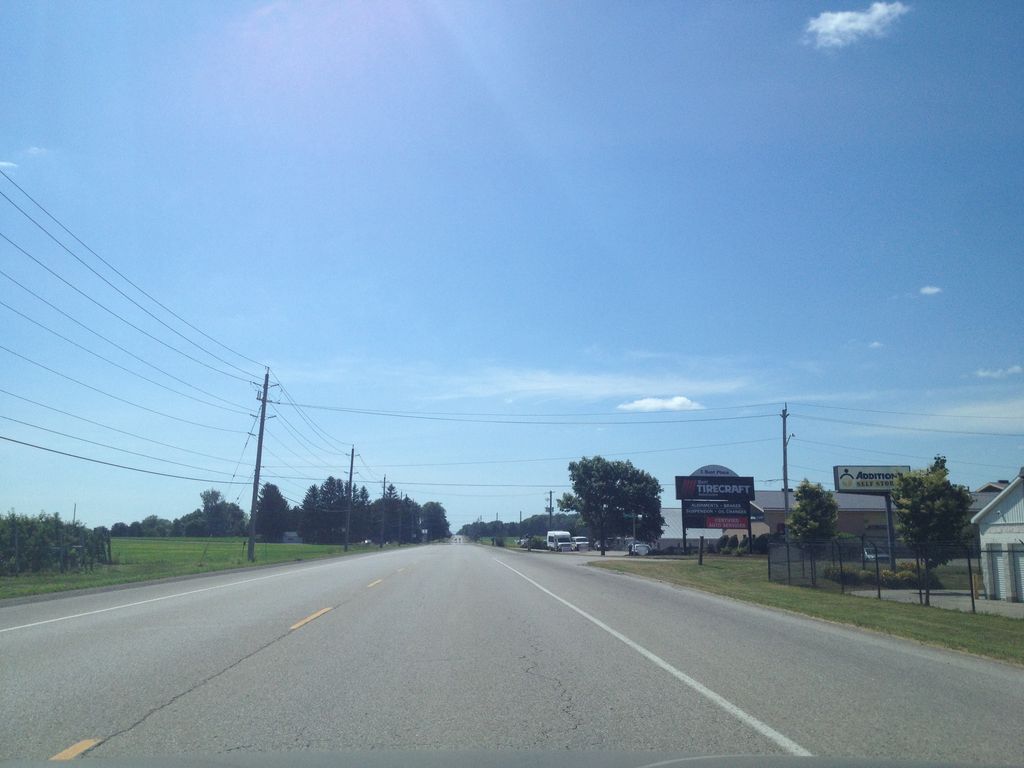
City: kitchener-waterloo